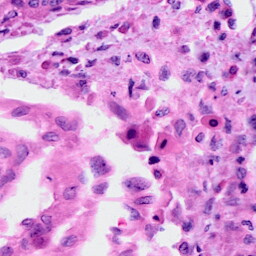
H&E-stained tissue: Cervix